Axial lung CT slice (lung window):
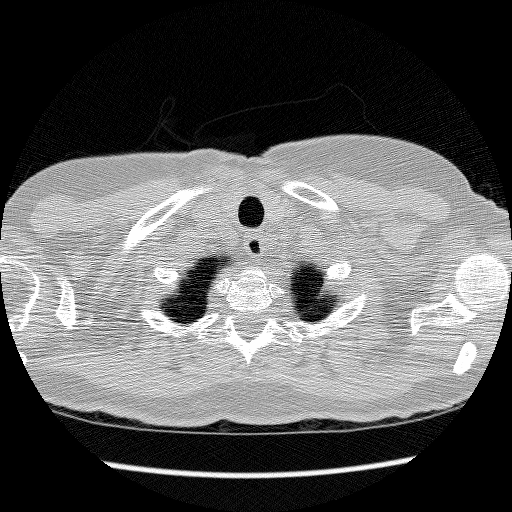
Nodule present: no